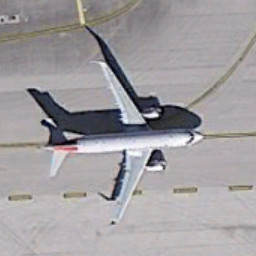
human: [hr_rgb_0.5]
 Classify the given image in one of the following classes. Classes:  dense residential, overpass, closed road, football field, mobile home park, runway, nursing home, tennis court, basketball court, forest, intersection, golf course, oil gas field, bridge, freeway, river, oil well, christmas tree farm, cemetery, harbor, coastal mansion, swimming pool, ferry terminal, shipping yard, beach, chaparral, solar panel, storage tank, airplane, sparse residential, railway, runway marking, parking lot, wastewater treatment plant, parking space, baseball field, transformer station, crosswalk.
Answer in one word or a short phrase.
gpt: airplane